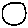
Label: circle